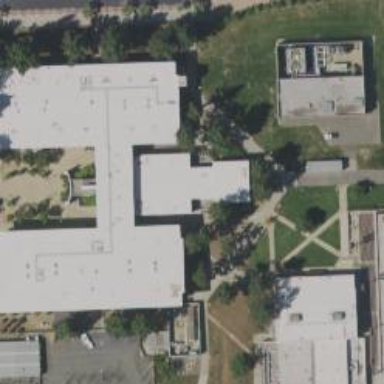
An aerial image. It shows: College building.